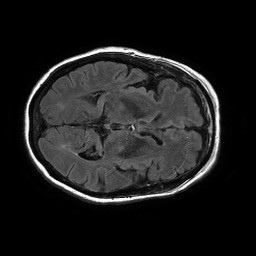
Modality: FLAIR
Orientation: axial
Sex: female
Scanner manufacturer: philips
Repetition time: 11 s
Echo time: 0.125 s